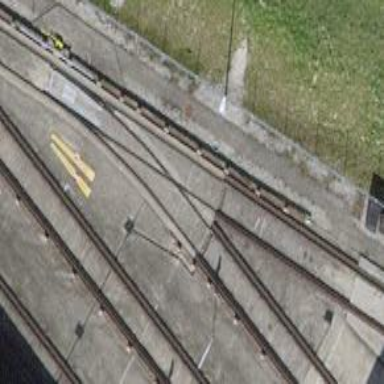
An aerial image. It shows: Yard with 1 electrified rail track.